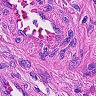
Metastatic tissue present: yes